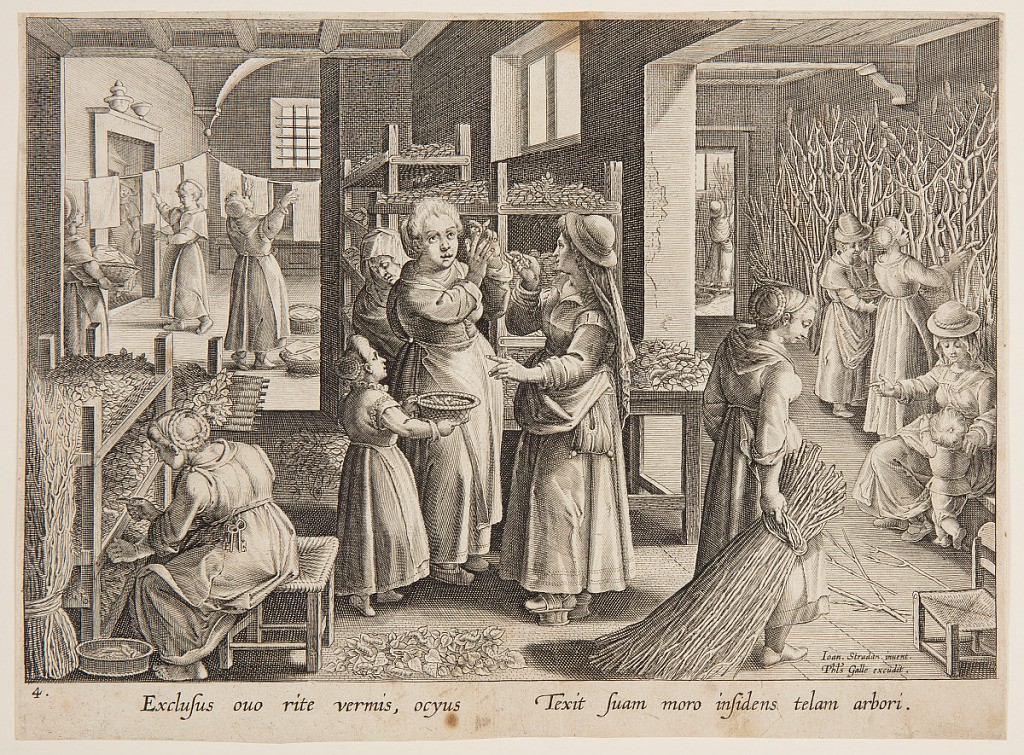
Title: Feeding mulberry leaves to the silkworms
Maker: Jan van der Straet, called Stradanus, Flemish, 1523–1605
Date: ca. 1590
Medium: Black ink on paper.
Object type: Print
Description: Horizontal rectangle. At left, a woman is seated before trays of silkworms; center, a group of women, in another room, in background, left, laundering.  Figures in adjoining area, right. At lower right, in plate: "Ion. Stradan. invent. / Phls. Galle excudit." In margin, below: "EXCLUSUS OUO RITE VERMIS, OCYUS..."